Field crop: maize
Growth stage: 2
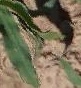
Species: maize